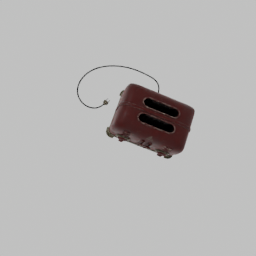
Label: appliances